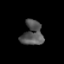
Tissue: skin
Cell type: Others
Senescence score: 0.6904
Nuclear area (px): 488
Mean DAPI intensity: 85.9